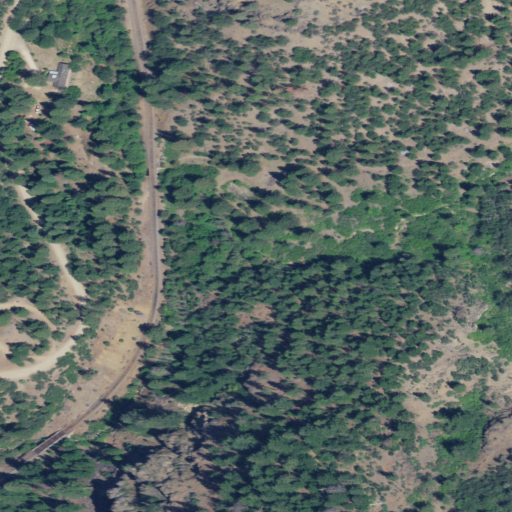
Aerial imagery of valley in Oregon named Bear Gulch containing shrub, evergreen forest, open development, low intensity development, and grassland